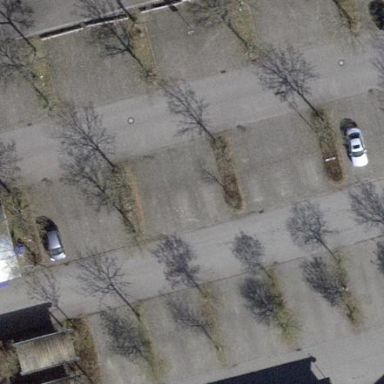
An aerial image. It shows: Parking area with paving stones.